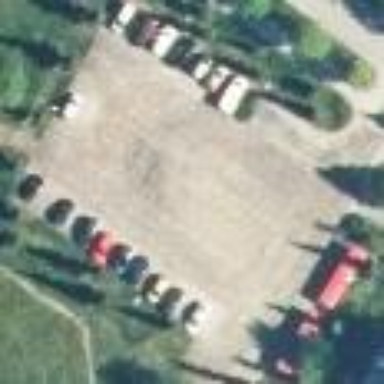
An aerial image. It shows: Unpaved parking area.